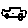
Label: car